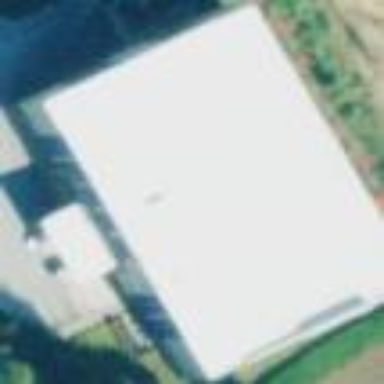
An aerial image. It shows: Storage rental shop located in building.